Question: So I am trying to get my text input box for my fish sandwich next to the text for it. It keeps pushing down next to the hamburger input box. I cannot seem to get it next to it. Here is the code.
here is a screenshot

'''
/*
* To change this license header, choose License Headers in Project Properties.
* To change this template file, choose Tools | Templates
* and open the template in the editor.
*/
package foodproject2;
import java.awt.Color;
import java.awt.Container;
import java.awt.FlowLayout;
import java.awt.event.ActionEvent;
import java.awt.event.ActionListener;
import javax.swing.JButton;
import javax.swing.JFrame;
import javax.swing.JLabel;
import javax.swing.JTextField;
/**
*
* @author Travis
*/
public class Menu1 extends javax.swing.JFrame {
private Container contents;
private JLabel name, courseNum, welcome, prompt, chickP, fishP, burgerP;
private JLabel chargeSand, chargeService, totalBill;
private JTextField numChick, numFish, numBurger;
private JButton compute;
public Menu1()
{
super("Travis' Menu");
contents = getContentPane();
contents.setLayout(new FlowLayout());
name=new JLabel("Programmer: Travis Easton");
courseNum=new JLabel("ITSD424");
welcome=new JLabel("Welcome To Travis' Sandwich Shop");
prompt=new JLabel("Enter number of Sandwiches for each; 0 if none");
chickP=new JLabel("Chicken Sandwiches @ $4.99 each");
chickP.setForeground(Color.BLACK);
numChick=new JTextField(3);
fishP=new JLabel("Salmon Sandwiches @ $4.99 each ");
fishP.setForeground(Color.BLACK);
numFish=new JTextField(3);
burgerP=new JLabel("Hamburger @ $4.99 each");
burgerP.setForeground(Color.BLACK);
numBurger=new JTextField(3);
chargeSand = new JLabel("Charge for Sandwiches = $");
chargeService = new JLabel("Charge for Service = $");
totalBill= new JLabel("Total Bill = $");
chargeSand = new JLabel("Sandwich cost");
chargeService = new JLabel("Tax");
totalBill = new JLabel("Total");
compute = new JButton("Bill Total");
contents.add(name);
contents.add(courseNum);
contents.add(welcome);
contents.add(prompt);
contents.add(chickP);
contents.add(numChick);
contents.add(fishP);
contents.add(burgerP);
contents.add(numFish);
contents.add(numBurger);
contents.add(chargeSand);
contents.add(chargeService);
contents.add(totalBill);
contents.add(chargeSand);
contents.add(chargeService);
contents.add(totalBill);
contents.add(compute);
ButtonHandler bh = new ButtonHandler();
compute.addActionListener(bh);
setSize(400,400);
setVisible(true);
}
private class ButtonHandler implements ActionListener
{
public void actionPerformed(ActionEvent e) {
try
{
double one = Double.parseDouble(numChick.getText());
double two = Double.parseDouble(numFish.getText());
double three = Double.parseDouble(numBurger.getText());
// Calculations for determining total price of bill
double orderAmount = (one*4.99)+(two*4.99)+(three*4.99);
double serviceAmount = (orderAmount)*.15;
double totalAmount = (orderAmount+serviceAmount);
// Now to display the charges
chargeSand.setText(new Double(orderAmount).toString());
chargeService.setText(new Double(serviceAmount).toString());
totalBill.setText(new Double(totalAmount).toString());
}
catch(NumberFormatException ex)
{
numChick.setText("0");
numFish.setText("0");
numBurger.setText("0");
totalBill.setText("0");
}
}
}
/**
* Creates new form Menu
*/
{
initComponents();
}
/**
* This method is called from within the constructor to initialize the form.
* WARNING: Do NOT modify this code. The content of this method is always
* regenerated by the Form Editor.
*/
@SuppressWarnings("unchecked")
// <editor-fold defaultstate="collapsed" desc="Generated Code">//GEN-BEGIN:initComponents
private void initComponents() {
setDefaultCloseOperation(javax.swing.WindowConstants.EXIT_ON_CLOSE);
javax.swing.GroupLayout layout = new javax.swing.GroupLayout(getContentPane());
getContentPane().setLayout(layout);
layout.setHorizontalGroup(
layout.createParallelGroup(javax.swing.GroupLayout.Alignment.LEADING)
.addGap(0, 400, Short.MAX_VALUE)
);
layout.setVerticalGroup(
layout.createParallelGroup(javax.swing.GroupLayout.Alignment.LEADING)
.addGap(0, 300, Short.MAX_VALUE)
);
pack();
}// </editor-fold>//GEN-END:initComponents
/**
* @param args the command line arguments
*/
public static void main(String args[]) {
/* Set the Nimbus look and feel */
//<editor-fold defaultstate="collapsed" desc=" Look and feel setting code (optional) ">
/* If Nimbus (introduced in Java SE 6) is not available, stay with the default look and feel.
* For details see http://download.oracle.com/javase/tutorial/uiswing/lookandfeel/plaf.html
*/
try {
for (javax.swing.UIManager.LookAndFeelInfo info : javax.swing.UIManager.getInstalledLookAndFeels()) {
if ("Nimbus".equals(info.getName())) {
javax.swing.UIManager.setLookAndFeel(info.getClassName());
break;
}
}
} catch (ClassNotFoundException ex) {
java.util.logging.Logger.getLogger(Menu1.class.getName()).log(java.util.logging.Level.SEVERE, null, ex);
} catch (InstantiationException ex) {
java.util.logging.Logger.getLogger(Menu1.class.getName()).log(java.util.logging.Level.SEVERE, null, ex);
} catch (IllegalAccessException ex) {
java.util.logging.Logger.getLogger(Menu1.class.getName()).log(java.util.logging.Level.SEVERE, null, ex);
} catch (javax.swing.UnsupportedLookAndFeelException ex) {
java.util.logging.Logger.getLogger(Menu1.class.getName()).log(java.util.logging.Level.SEVERE, null, ex);
}
//</editor-fold>
/* Create and display the form */
java.awt.EventQueue.invokeLater(new Runnable() {
public void run() {
new Menu1().setVisible(true);
}
});
}
// Variables declaration - do not modify//GEN-BEGIN:variables
// End of variables declaration//GEN-END:variables
}
'''
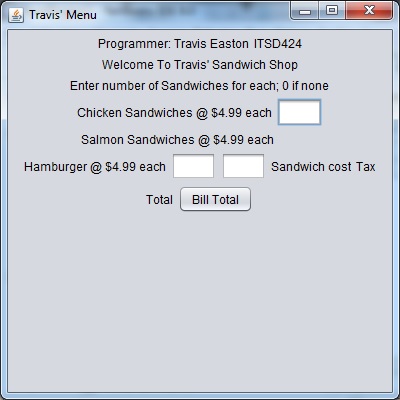
Answer: In you code, the string that you have passed into the fishP JLabel contains spaces at the end.
I think it should be:
'''
fishP=new JLabel("Salmon Sandwiches @ $4.99 each");
'''
One more change:
'''
contents.add(chickP);
contents.add(numChick);
contents.add(fishP);
contents.add(numFish);
contents.add(burgerP);
contents.add(numBurger);
'''